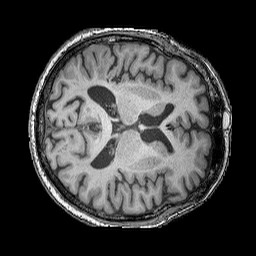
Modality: T1w
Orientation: axial
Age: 64
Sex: male
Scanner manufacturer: siemens
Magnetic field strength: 3 T
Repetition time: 2.25 s
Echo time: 0.00411 s